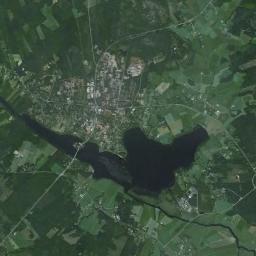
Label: lake